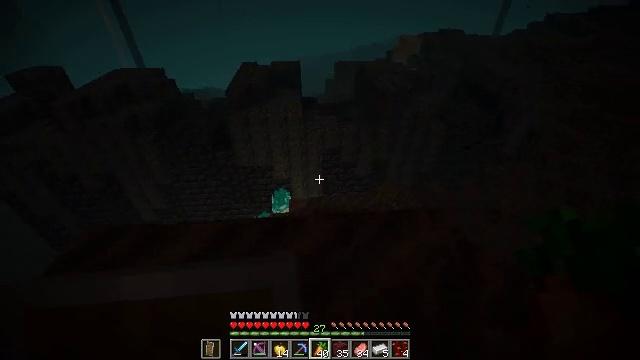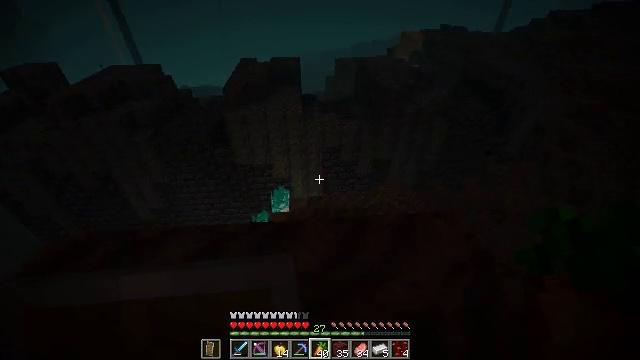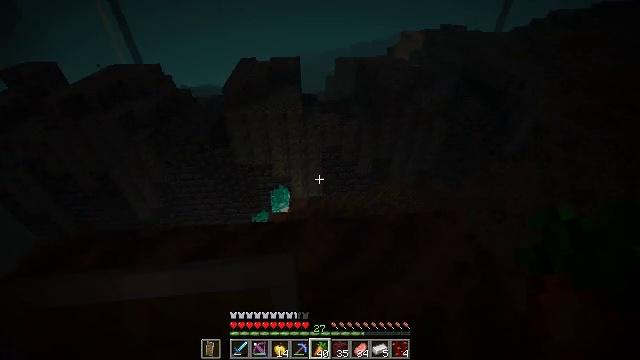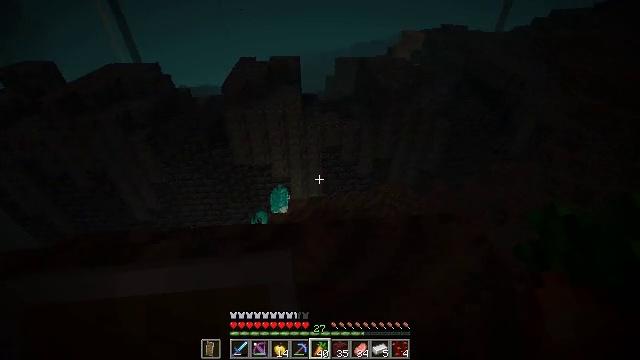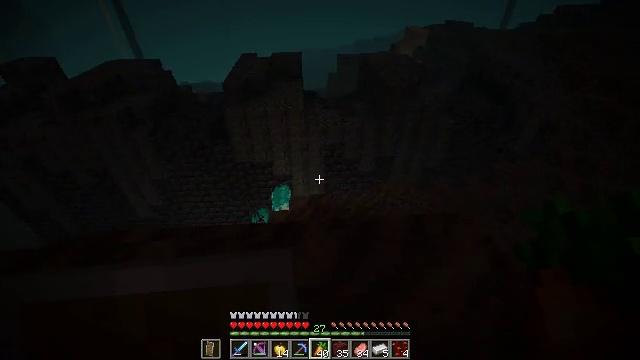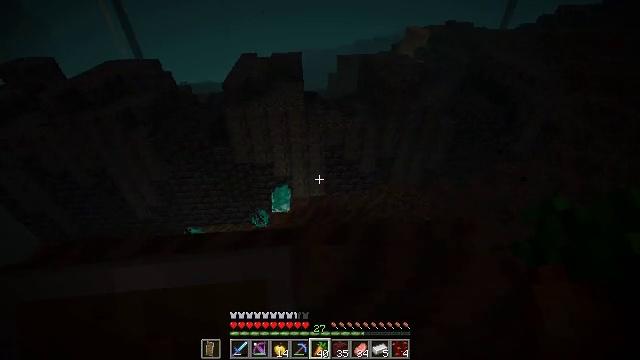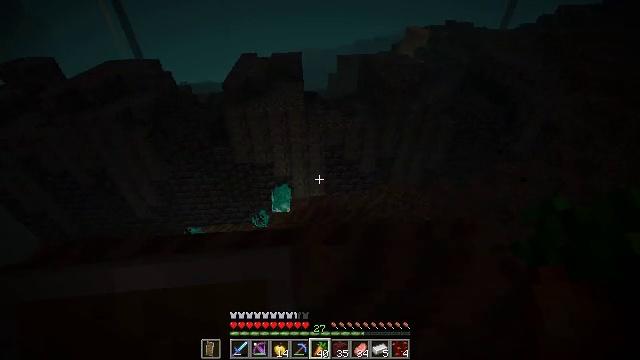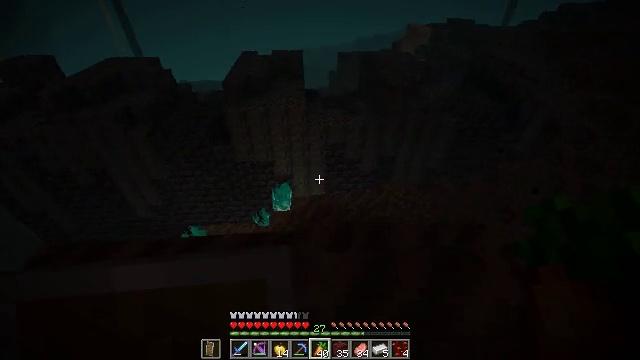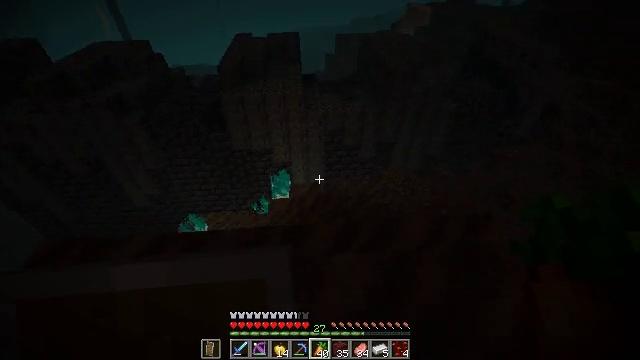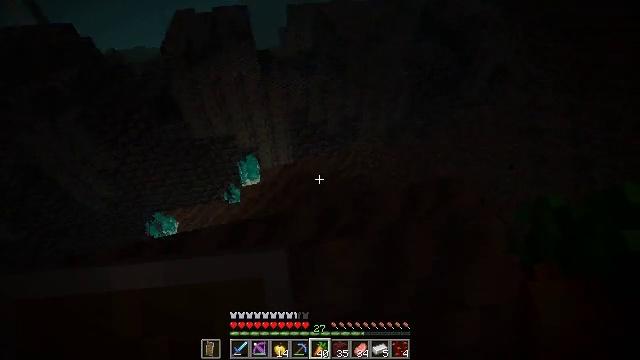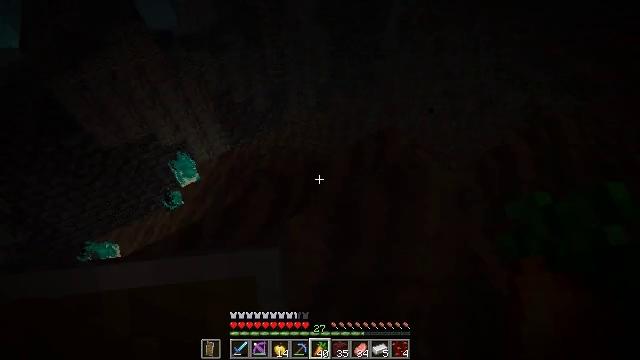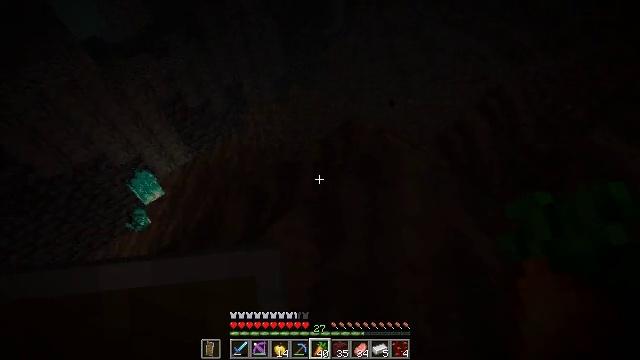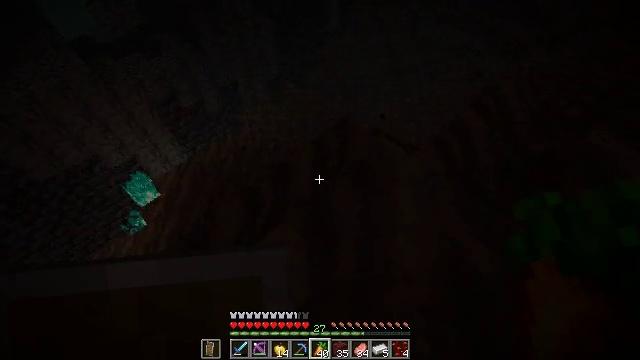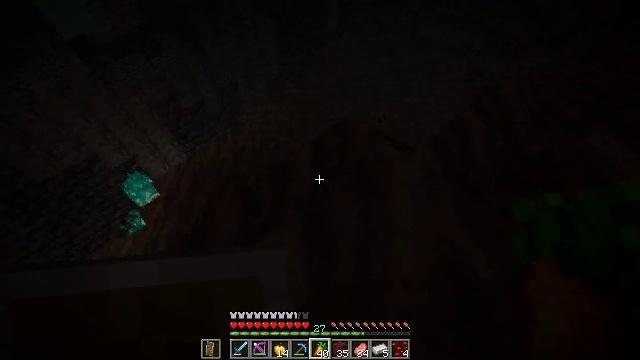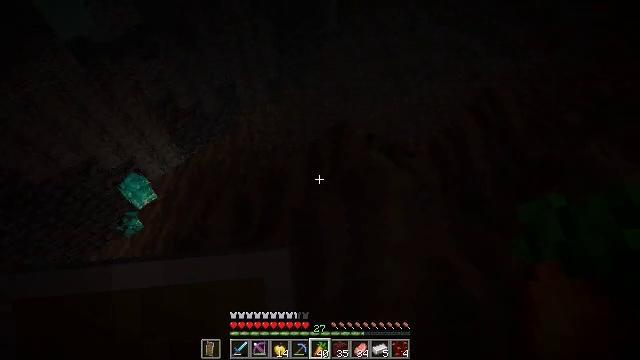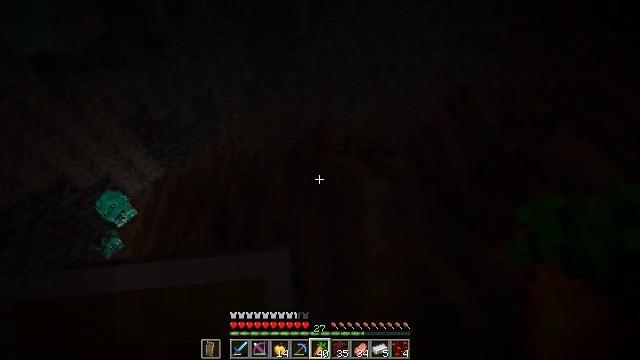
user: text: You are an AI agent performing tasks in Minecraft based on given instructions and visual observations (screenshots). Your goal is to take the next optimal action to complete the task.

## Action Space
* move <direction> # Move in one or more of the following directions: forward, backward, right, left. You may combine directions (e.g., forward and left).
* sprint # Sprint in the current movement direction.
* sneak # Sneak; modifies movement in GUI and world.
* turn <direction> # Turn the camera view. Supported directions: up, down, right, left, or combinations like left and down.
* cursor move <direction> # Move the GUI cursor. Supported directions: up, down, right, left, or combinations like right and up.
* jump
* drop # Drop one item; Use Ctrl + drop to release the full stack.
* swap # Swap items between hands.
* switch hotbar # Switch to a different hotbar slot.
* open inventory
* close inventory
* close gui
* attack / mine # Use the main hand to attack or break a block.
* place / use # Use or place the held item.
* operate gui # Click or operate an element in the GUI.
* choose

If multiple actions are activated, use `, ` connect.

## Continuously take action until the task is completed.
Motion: motion action
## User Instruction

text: Break the basalt block.
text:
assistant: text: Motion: move forward, sneak
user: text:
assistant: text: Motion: move forward, sneak
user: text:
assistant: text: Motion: move forward, sneak
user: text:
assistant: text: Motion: move forward, sneak
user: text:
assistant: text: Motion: move forward and move left, sneak
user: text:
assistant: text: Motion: move forward and move left, sneak
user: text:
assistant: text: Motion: move forward and move left, sneak
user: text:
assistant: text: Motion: move forward and move left, sneak, turn down
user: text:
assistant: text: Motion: move forward and move left, sneak, turn right and down
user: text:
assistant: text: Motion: move forward and move left, sneak, turn right and down
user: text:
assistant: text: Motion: move forward and move right, sneak, turn right and down
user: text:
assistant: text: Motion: move forward and move right, sneak, turn right
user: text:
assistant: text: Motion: move forward and move right, sneak
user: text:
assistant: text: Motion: move forward and move right, sneak
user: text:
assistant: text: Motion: move forward and move right, sneak, turn right
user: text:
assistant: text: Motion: move forward and move right, sneak, turn right
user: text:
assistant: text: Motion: move forward and move right, sneak, turn right
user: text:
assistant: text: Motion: move forward and move right, sneak, turn right
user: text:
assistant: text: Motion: move forward and move right, sneak
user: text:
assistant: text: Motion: move forward and move right, sneak
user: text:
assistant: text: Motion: move forward and move right, sneak
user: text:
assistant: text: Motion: move forward, sneak
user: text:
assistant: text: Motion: move forward, sneak, turn right
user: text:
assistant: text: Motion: move forward, sneak, turn right
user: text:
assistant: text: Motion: move forward, sneak, turn right
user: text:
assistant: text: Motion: move forward, turn up
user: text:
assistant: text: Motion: move forward
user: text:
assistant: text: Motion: move forward
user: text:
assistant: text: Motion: move forward
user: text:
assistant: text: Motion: move forward